Aerial crown-view tile of a tropical tree (Barro Colorado Island, Panama), acquired 20250915:
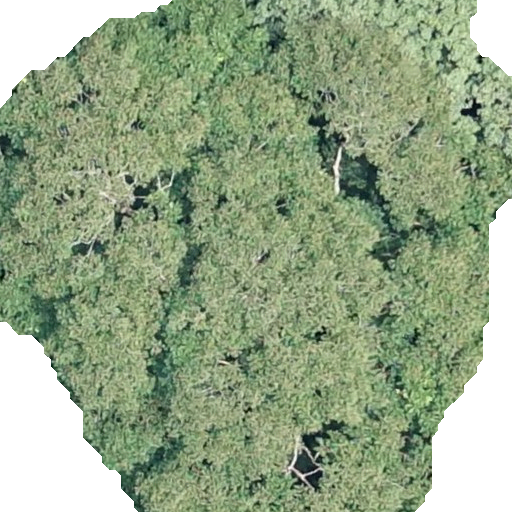
Species: Dipteryx oleifera
GBIF accepted scientific name: Dipteryx oleifera
Crown area: 376.516 m²